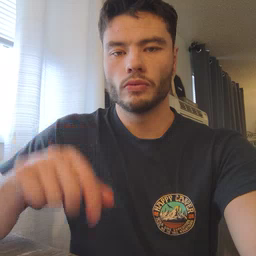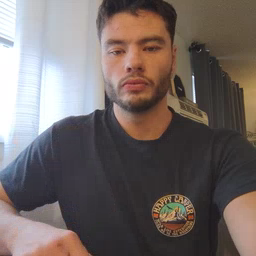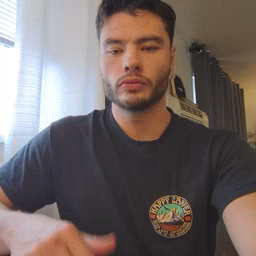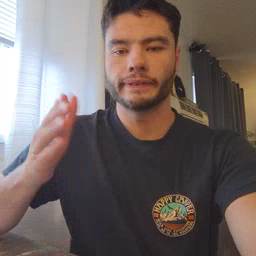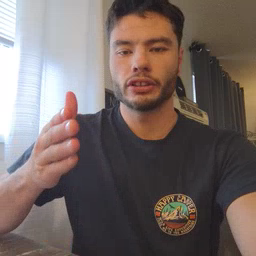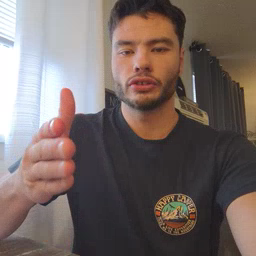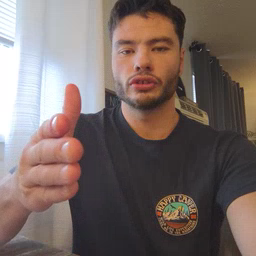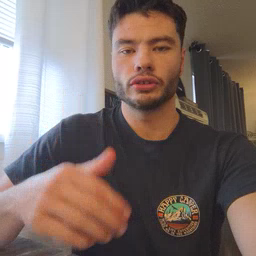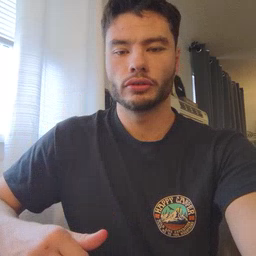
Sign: fish